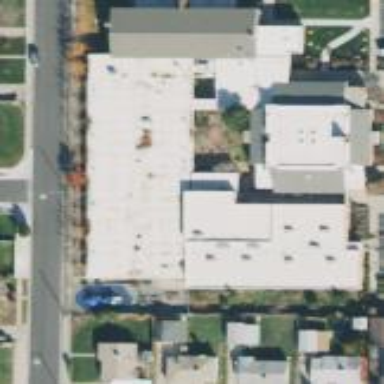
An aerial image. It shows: School building or complex.